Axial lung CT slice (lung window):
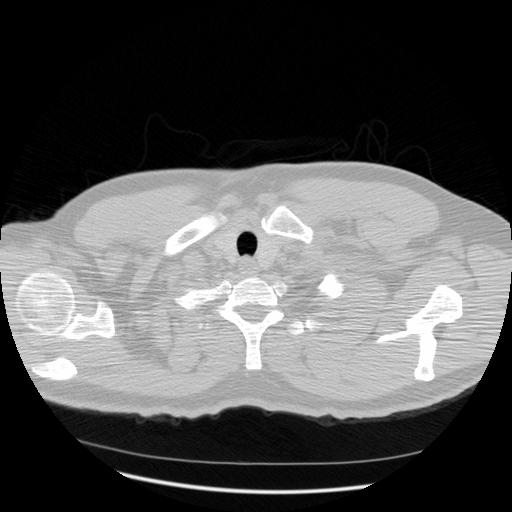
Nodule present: no